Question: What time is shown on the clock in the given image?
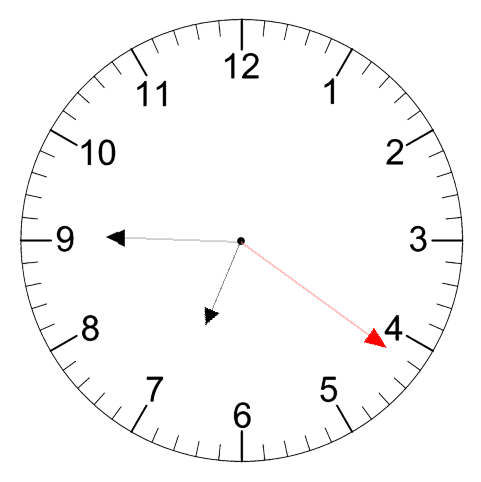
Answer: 06:45:21